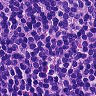
Metastatic tissue present: no